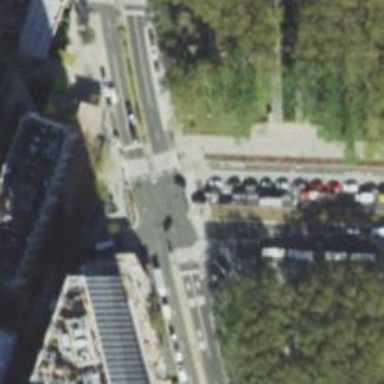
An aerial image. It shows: Footway with asphalt surface and zebra crossing.